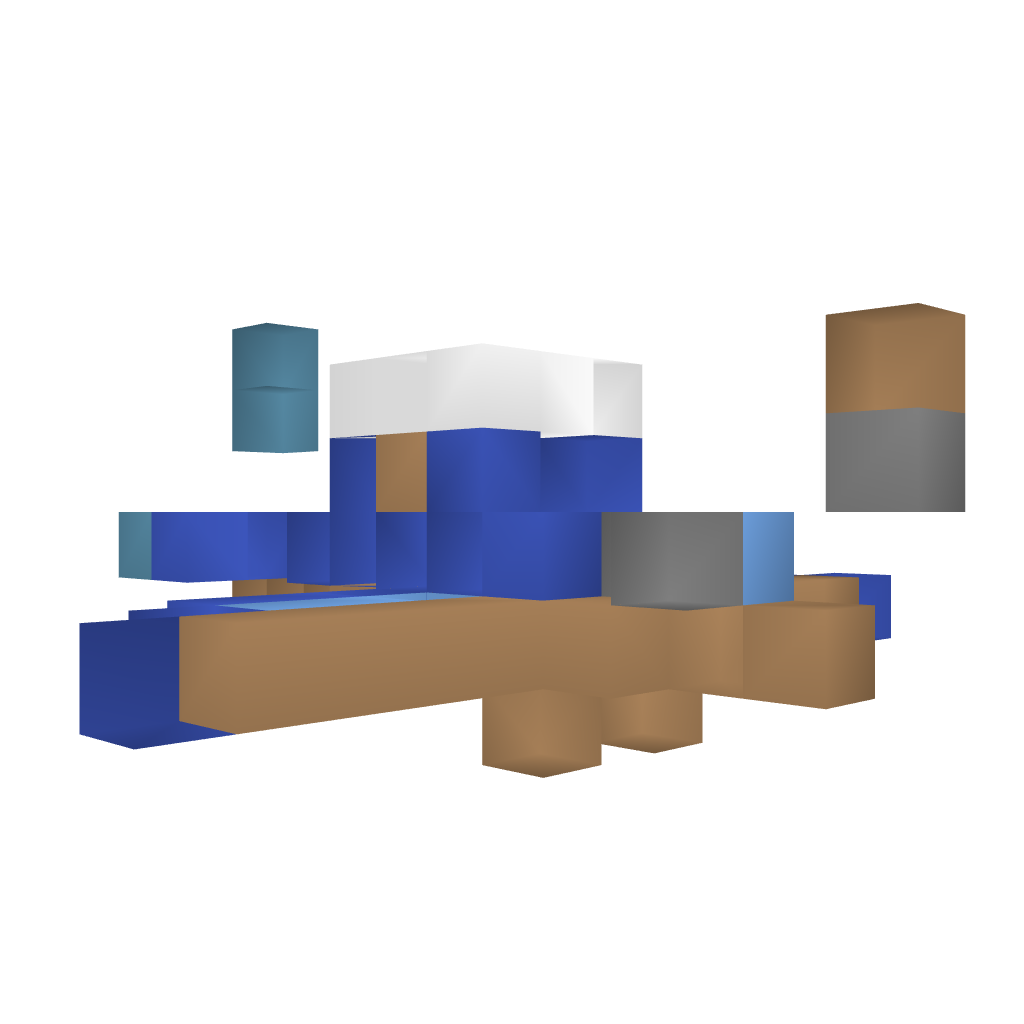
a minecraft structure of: Fighter Bf 109 G6 bad low quality